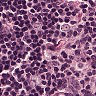
Metastatic tissue present: no